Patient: sex F, age 36
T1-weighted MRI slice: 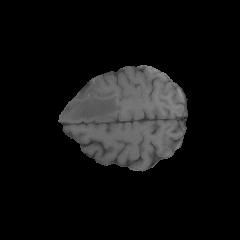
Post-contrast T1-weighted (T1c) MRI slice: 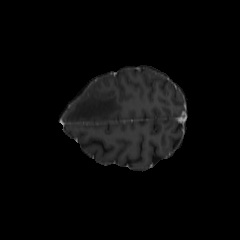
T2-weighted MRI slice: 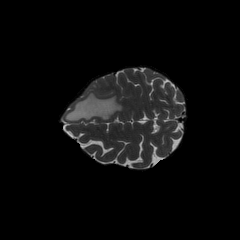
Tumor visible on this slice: yes
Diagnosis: Glioblastoma, IDH-wildtype
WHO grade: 4